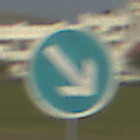
Verkehrszeichen: VorgeschriebeneVorbeifahrtRechts
Umgebung: Outdoor, Suburban
Tageszeit: MorningAfternoon
Wetter: PartlyCloudy
Licht: Natural
Jahreszeit: NotSpecified
Kontrast: HighContrast